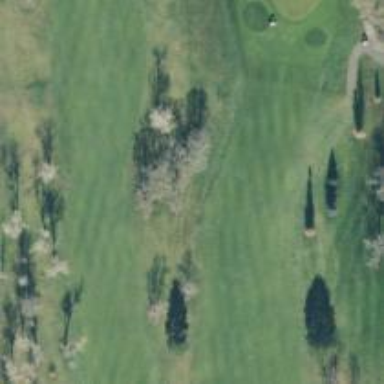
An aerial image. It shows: View of golf hole.